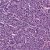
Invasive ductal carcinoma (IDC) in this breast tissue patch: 1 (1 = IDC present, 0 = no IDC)